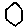
Label: hexagon